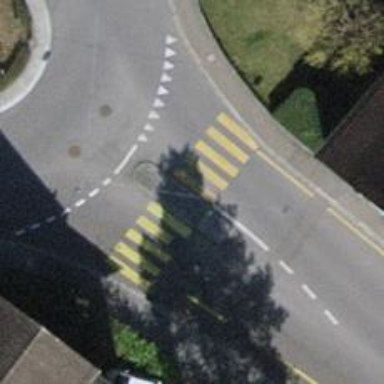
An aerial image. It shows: Kerb serving as barrier.